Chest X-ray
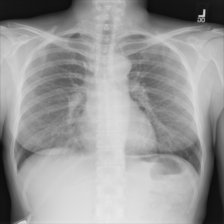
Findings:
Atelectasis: negative
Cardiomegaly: negative
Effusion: negative
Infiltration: negative
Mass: negative
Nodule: negative
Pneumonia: negative
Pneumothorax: negative
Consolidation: negative
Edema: negative
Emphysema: negative
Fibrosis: negative
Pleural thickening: negative
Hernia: negative